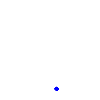
Particle: kaon